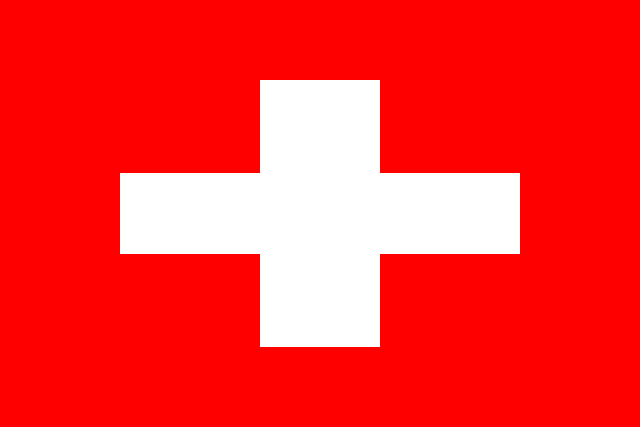
Country: Switzerland
Country code: ch